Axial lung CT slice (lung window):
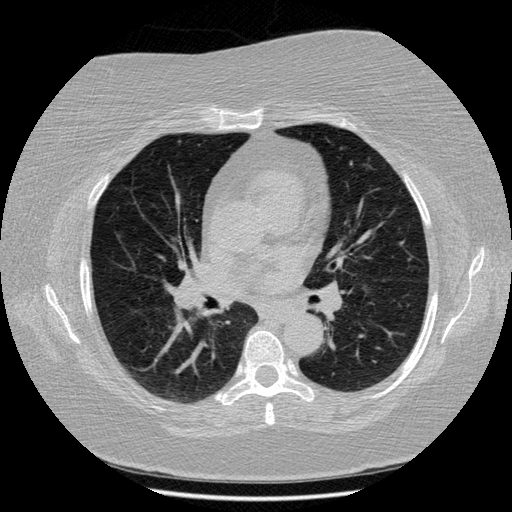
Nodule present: yes
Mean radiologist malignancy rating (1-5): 3.25